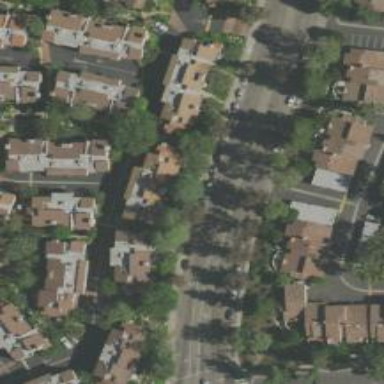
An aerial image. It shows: Secondary road with separate asphalt sidewalk.